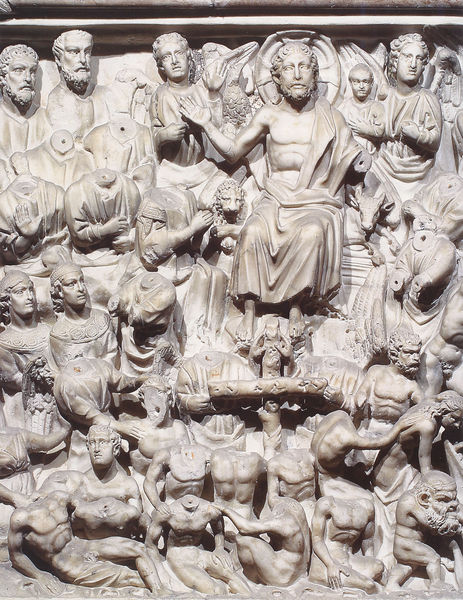
Titel: Kanzel
Künstler: Niccolò Pisano
Standort: Pisa, Baptisterium (EU - I - Toskana)
Schlagwörter: flügel, kopf, körper, mann, nackt, frauen, menschen, sitzen, brust, frau, männer, tuch, bart, arm, augen, geköpft, stein, tot, gewand, locken, engel, relief, figuren, nasen, muskeln, kreuz, loch, leichen, tote, beten, gebet, heiligenschein, skulpturen, christus, jesus, segnen, löwe, heilige, zwerg, jünger, kopflos, christi, mamor, rumpf, unvollständig, chistus, kopflose, oberkörpger